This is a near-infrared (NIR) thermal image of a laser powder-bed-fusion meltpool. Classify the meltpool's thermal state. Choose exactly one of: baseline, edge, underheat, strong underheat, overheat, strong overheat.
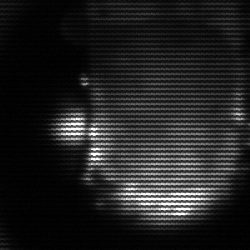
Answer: baseline